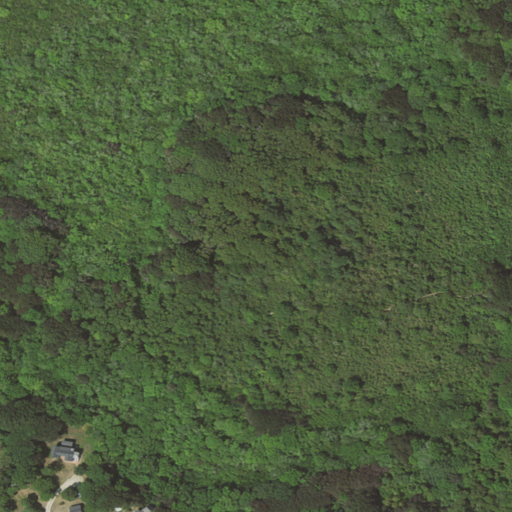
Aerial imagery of island in Massachusetts named Abnecotants Island containing woody wetlands, deciduous forest, mixed forest, and open development